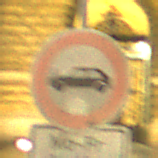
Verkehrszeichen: VerbotPersonenkraftwagen
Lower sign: ZeitangabenMitBeschraenkungAufWochentage2
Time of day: Night
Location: Outdoor (Urban)
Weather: Overcast
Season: NotSpecified
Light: Artificial